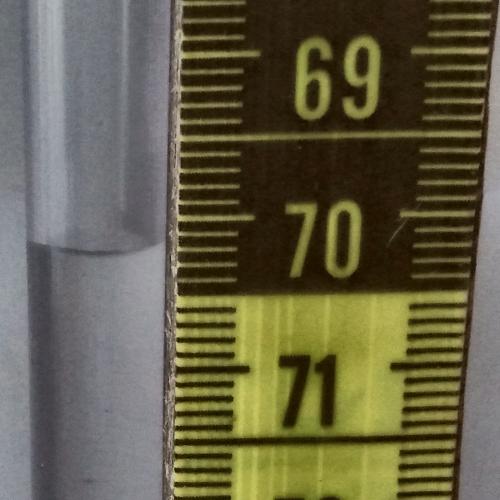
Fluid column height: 70.2 cm